Question: I've just started to learn some C++ and wanted to make a simple client/server connection using sockets. I've been following this tutorial more or less: <URL>
Anyway, here's the client and server code.
'''
// Client.cpp : Defines the entry point for the console application.
//
#define SCK_VERSION2 0x0202;
#include <sdkddkver.h>
#include <conio.h>
#include "stdafx.h"
#include <winsock2.h>
#include <iostream>
#include <Windows.h>
#include <WS2tcpip.h>
#include <string>
#pragma comment(lib, "Ws2_32.lib")
int _tmain(int argc, _TCHAR* argv[])
{
WSAData WinSockData;
WORD DLLVERSION = MAKEWORD(2, 1);
if (long checkWSA = WSAStartup(DLLVERSION, &WinSockData) == 0){
std::cout << "
WinSock started up jolly and good.";
}
else{
std::cout << "
Winsock failed for reason such as : " << checkWSA;
}
char* buffer = (char*)malloc(sizeof(IN_ADDR)); //ignore this
SOCKADDR_IN ADDRESS;
InetPton(AF_INET, (PCTSTR)"127.0.0.1", &ADDRESS.sin_addr);
ADDRESS.sin_family = AF_INET;
ADDRESS.sin_port = htons(444);
std::cout << "
Attempting to connect";
SOCKET sock;
sock = socket(AF_INET, SOCK_STREAM, NULL);
if (int connectTry = connect(sock, (SOCKADDR*)&ADDRESS, sizeof(ADDRESS)) == 0){
std::cout << " Connection successful? : " << connectTry;
}
else{
std::cout << " Connection unsuccessful? : " << connectTry;
}
char MESSAGE[200];
if (recv(sock, MESSAGE, sizeof(MESSAGE), NULL)){
std::string str(MESSAGE);
std::cout << "
Received from server: " << str;
}
else{
std::cout << "
Nope.";
}
std::cout << "
End";
std::cin >> buffer;
return 0;
}
'''
Server
'''
#define SCK_VERSION2 0x0202;
#include <sdkddkver.h>
#include <conio.h>
#include "stdafx.h"
#include <winsock2.h>
#include <iostream>
#include <Windows.h>
#include <WS2tcpip.h>
#pragma comment(lib, "Ws2_32.lib")
int _tmain(int argc, _TCHAR* argv[])
{
WSAData WinSockData;
WORD DLLVERSION = MAKEWORD(2, 1);
//Starts winsock dll
if (long checkWSA = WSAStartup(DLLVERSION, &WinSockData) == 0){
std::cout << "
WinSock started up jolly and good.";
}
else{
std::cout << "
Winsock failed for reason such as : " << checkWSA;
}
//Make socket structure
char* buffer = (char*) malloc(sizeof(IN_ADDR)); //ignore this
SOCKADDR_IN ADDRESS;
int AddressSize = sizeof(ADDRESS);
InetPton(AF_INET, (PCTSTR)"127.0.0.1", &ADDRESS.sin_addr);
ADDRESS.sin_family = AF_INET;
ADDRESS.sin_port = htons(444);
SOCKET
sock_CONNECTION = socket(AF_INET, SOCK_STREAM, NULL);
SOCKET sock_LISTEN = socket(AF_INET, SOCK_STREAM, NULL);
bind(sock_LISTEN, (SOCKADDR*)&ADDRESS, sizeof(ADDRESS));
listen(sock_LISTEN, SOMAXCONN);
std::cout << "
Waiting for connection...";
if (sock_CONNECTION = accept(sock_LISTEN, (SOCKADDR*)&ADDRESS, &AddressSize)){
std::cout << "
Connected to: " << ADDRESS.sin_addr.S_un.S_addr;
std::cout << "
" << WSAGetLastError();
send(sock_CONNECTION, "Welcome to the Wonderland!", 46, NULL);
}
else{
std::cout << "
Nope";
}
std::cout << "
End";
std::cin >> buffer;
return 0;
}
'''
This is the output:

I'm guessing the problem child here is this line:
'''
ADDRESS.sin_addr.s_addr = InetPton(AF_INET, (PCTSTR)"127.0.0.1", &ADDRESS.sin_addr);
'''
I couldn't use inet_addr because the compiler was telling me to use InetPton() or else #define _WINDOWS_IGNORE or something like that in order to ignore the error. Needless to say, I couldn't get it to define properly and ignore the error so I went with InetPton().
Anyone know what's wrong? Thanks.
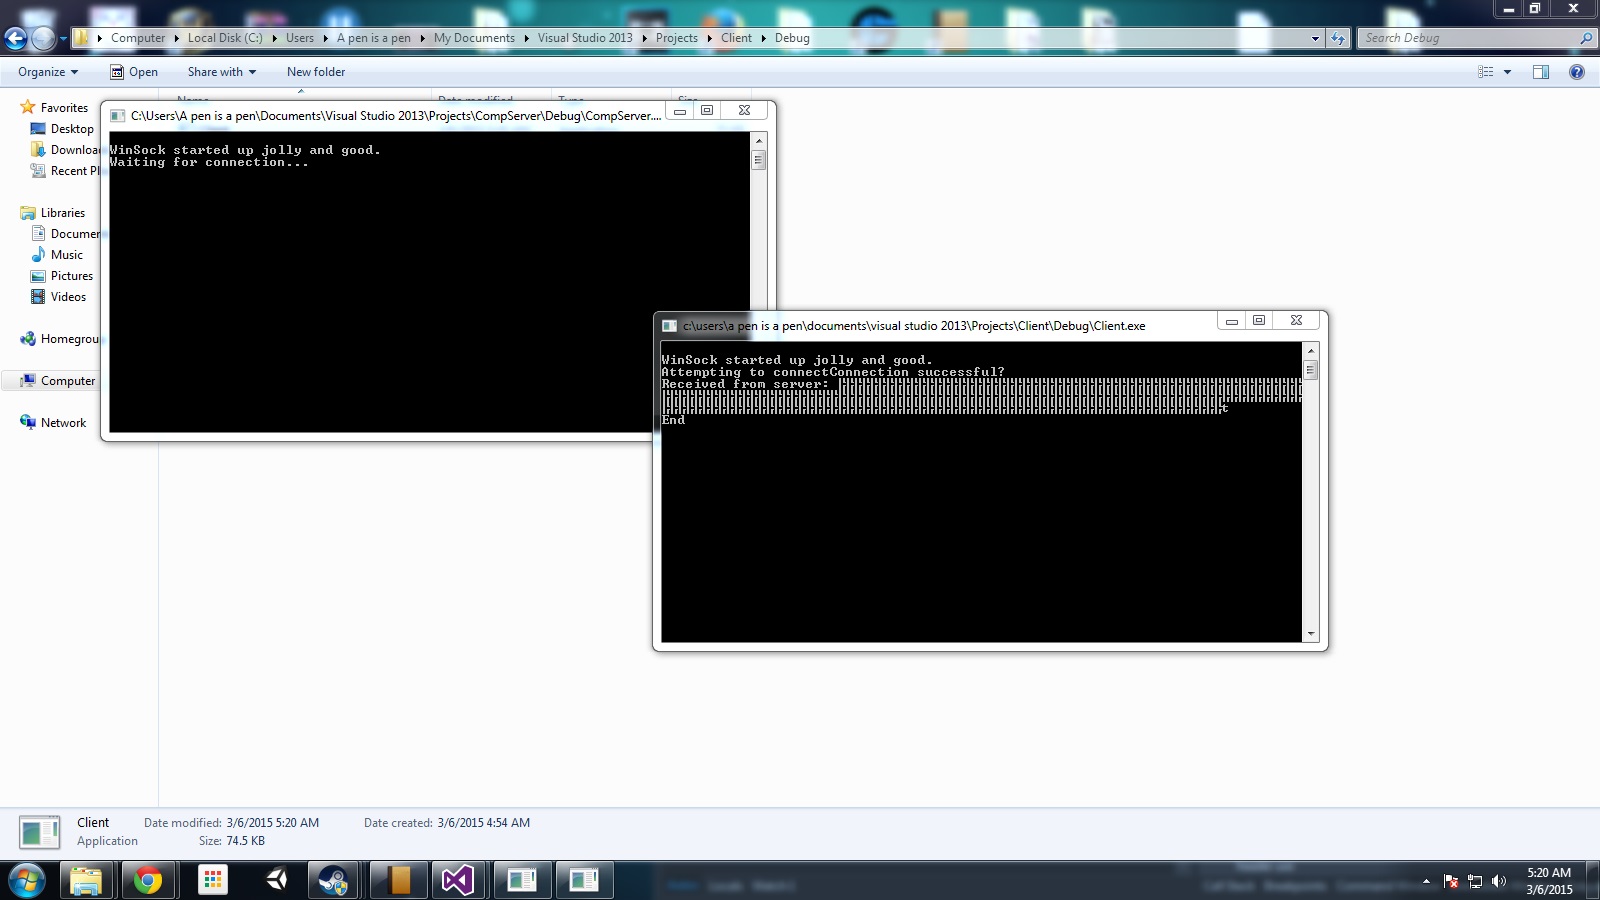
Answer: Looks correct more or less... note that your server-side never sends anything to the accepted connection in handle 'sock_CONNECTION' and also you end up leaking the socket you created into that variable before the 'accept'. In your client, your receive doesn't zero-terminate the message... the length is returned from the 'recv' call, which should be zero since you never sent it anything. Hence, you're just printing an uninitialized array.
: successful 'connect' returns zero so your logic is backwards there, so it looks like it connected OK but it did not, which leads to:
: your call to 'InetPton' is overwriting the address in the return which is just '1' on success... so it's trying to connect to the wrong place.